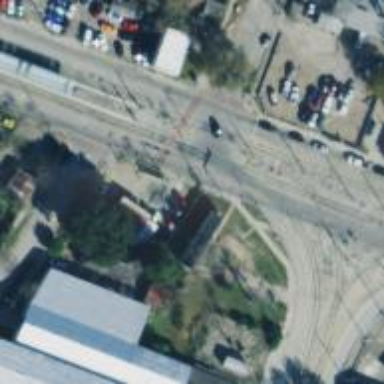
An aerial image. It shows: Railway crossing.